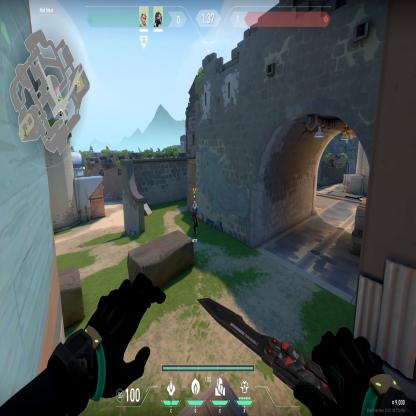
Label: teammate